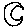
Label: moon